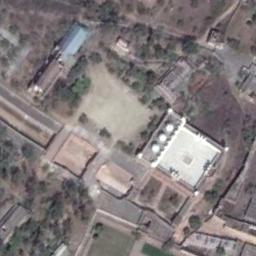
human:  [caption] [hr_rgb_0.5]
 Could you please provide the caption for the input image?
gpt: There are many trees beside the palace .

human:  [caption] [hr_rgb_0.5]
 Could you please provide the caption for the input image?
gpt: The roofs of palaces are all red .

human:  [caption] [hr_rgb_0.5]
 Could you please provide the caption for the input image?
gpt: The palace is on the bare land next to some trees .

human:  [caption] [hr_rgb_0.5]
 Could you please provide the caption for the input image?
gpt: The white palace with a courtyard is surrounded by a forest .

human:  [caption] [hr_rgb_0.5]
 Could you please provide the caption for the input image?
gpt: There are some brown trees and green trees beside the palace .